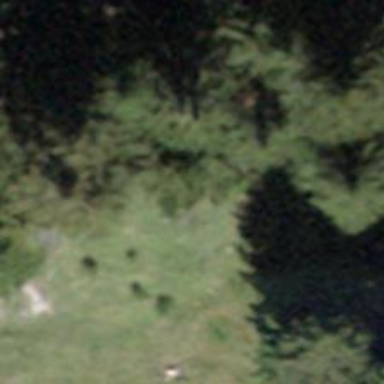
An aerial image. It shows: Forest area.